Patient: sex M, age 50
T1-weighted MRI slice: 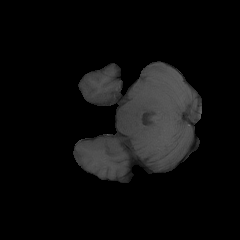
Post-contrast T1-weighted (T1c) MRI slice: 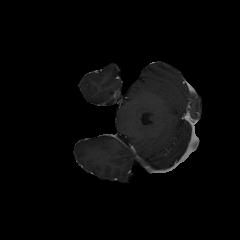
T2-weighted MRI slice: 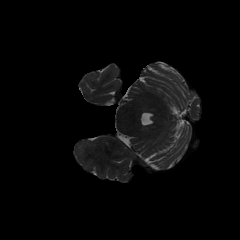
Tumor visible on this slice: no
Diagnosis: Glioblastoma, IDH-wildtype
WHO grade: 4